Question: I am packing an intent and one of the Extras I add is a date object, like this:
'''
intent.putExtra(DATE_EXTRA, t.getDate());
'''
Later, when I reading the extras, I try to get the Date like this:
'''
this.date = new Date(intent.getExtras().getString(DATE_EXTRA));
'''
However, this returns an error about the String being empty. I don't think the above is the right way to do it, because I am not looking for a string, but I have not been able to find an 'intent.getDateExtra()' method anywhere. What do I do?
I know that the date was passed properly, because I can see it while debugging:

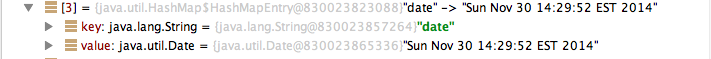
Answer: Replace:
'''
this.date = new Date(intent.getExtras().getString(DATE_EXTRA));
'''
with:
'''
this.date = (Date)intent.getSerializableExtra(DATE_EXTRA);
'''
and see if that helps.